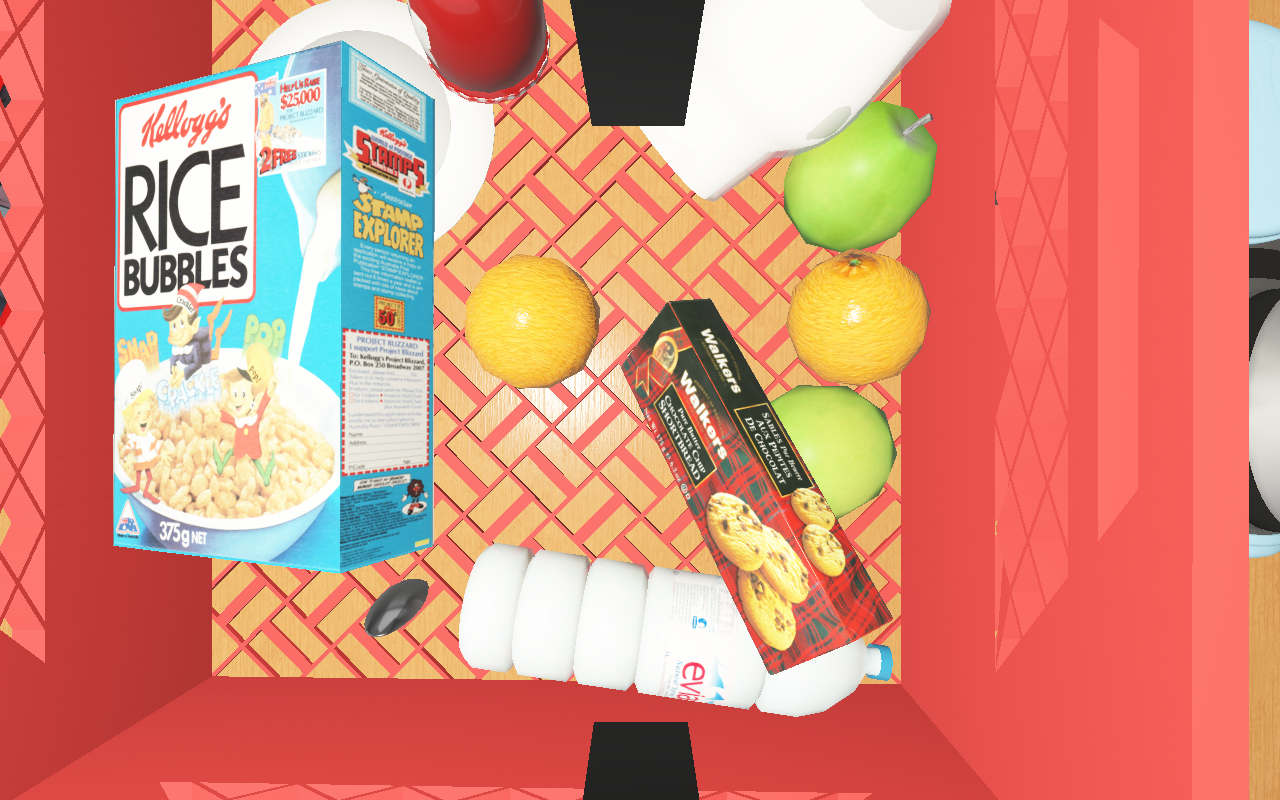
Objects in the scene:
carafe
apple
apple
orange
orange
plate
wineglass
jam jar
cereal box
biscuit box